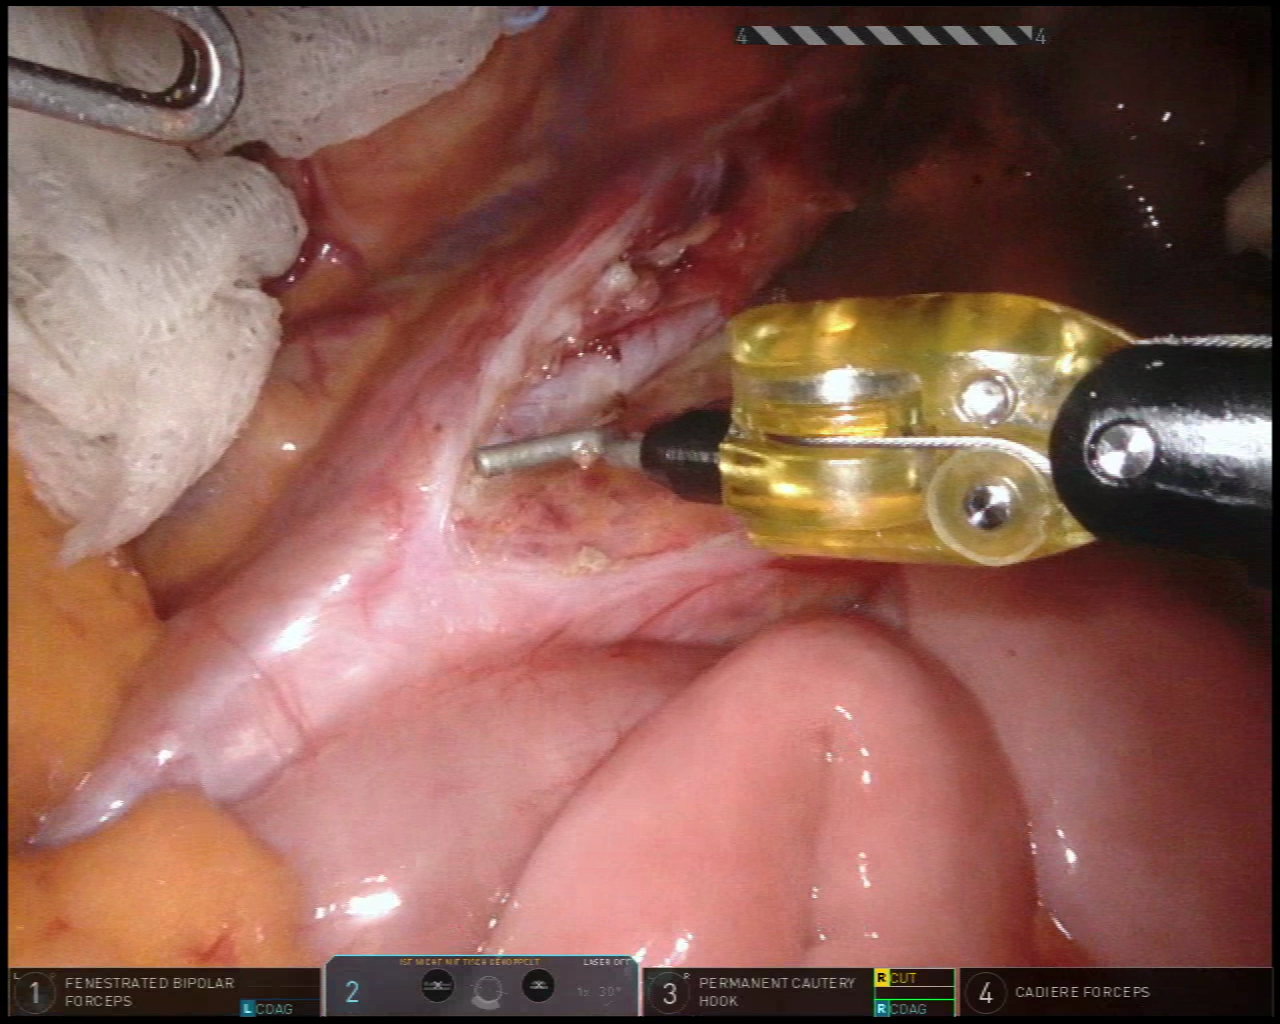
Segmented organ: inferior_mesenteric_artery
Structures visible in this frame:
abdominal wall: no
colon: no
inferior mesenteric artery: yes
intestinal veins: no
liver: no
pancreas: no
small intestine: yes
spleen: no
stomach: no
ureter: no
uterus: no
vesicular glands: no